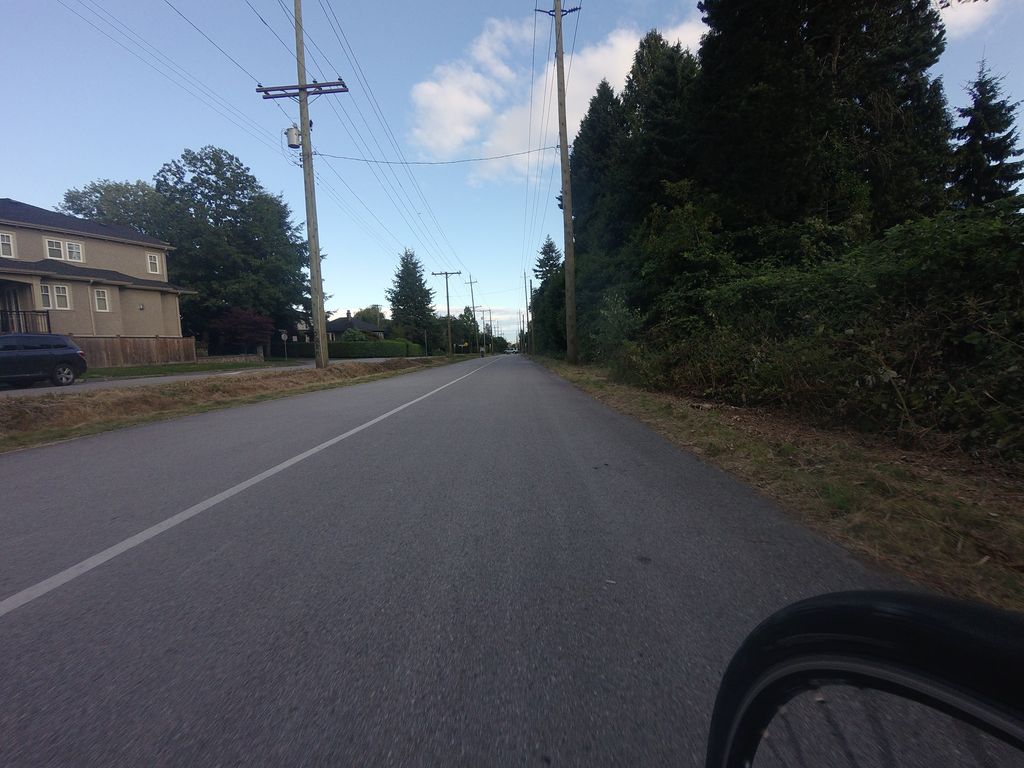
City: vancouver